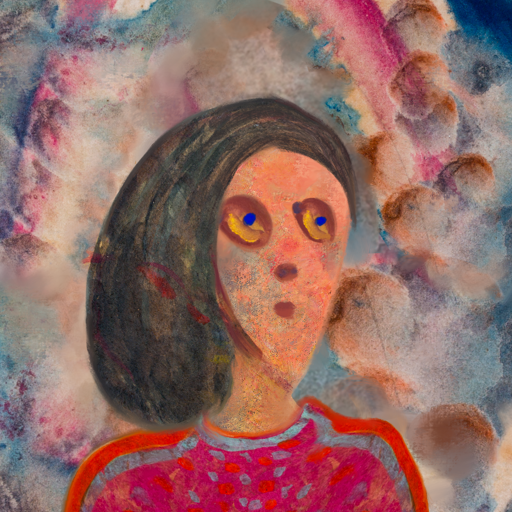
Background: Rupkatha, Head And Neck Side: Irani, Face Side: Mother_And_Son_Son, Bust: Sisters, Hair Side: Gypsy_Mother, Head Accessory: Blank, Second Necklace: Blank, Necklace: Blank, Baby: Blank